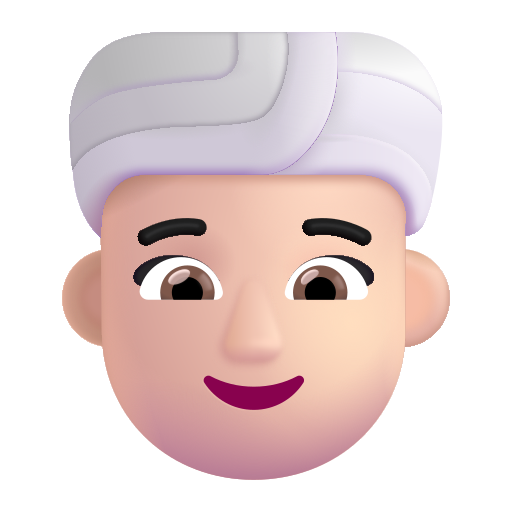
woman wearing turban color light